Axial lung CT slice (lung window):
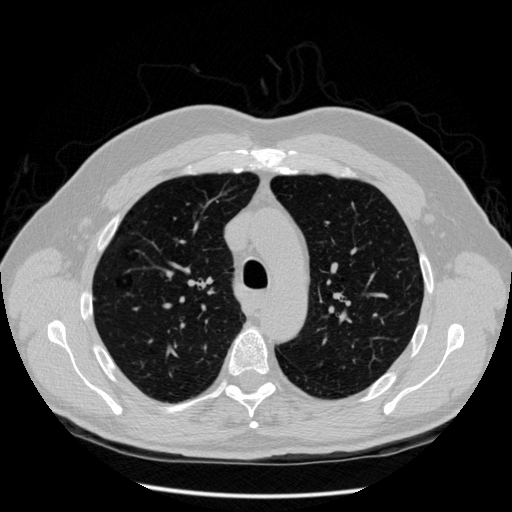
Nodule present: no